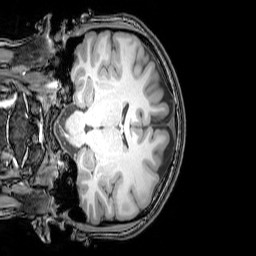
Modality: T1w
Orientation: coronal
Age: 20
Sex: female
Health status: healthy
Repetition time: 0.081 s
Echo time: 0.037 s